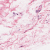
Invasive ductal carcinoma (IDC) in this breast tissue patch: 0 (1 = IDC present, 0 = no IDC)